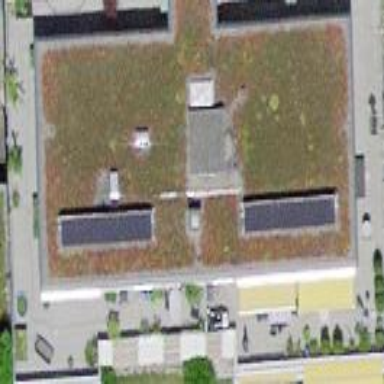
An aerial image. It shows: Flat-roofed apartment building.